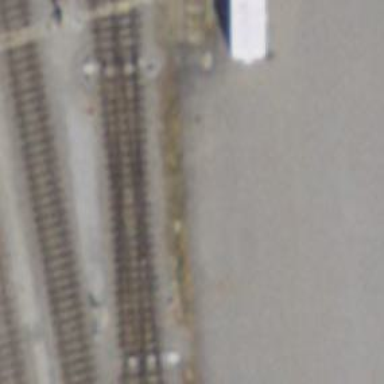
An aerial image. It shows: Railway switch.